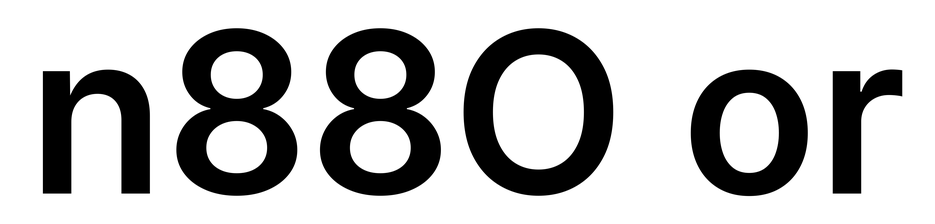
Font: Inter_SemiBold